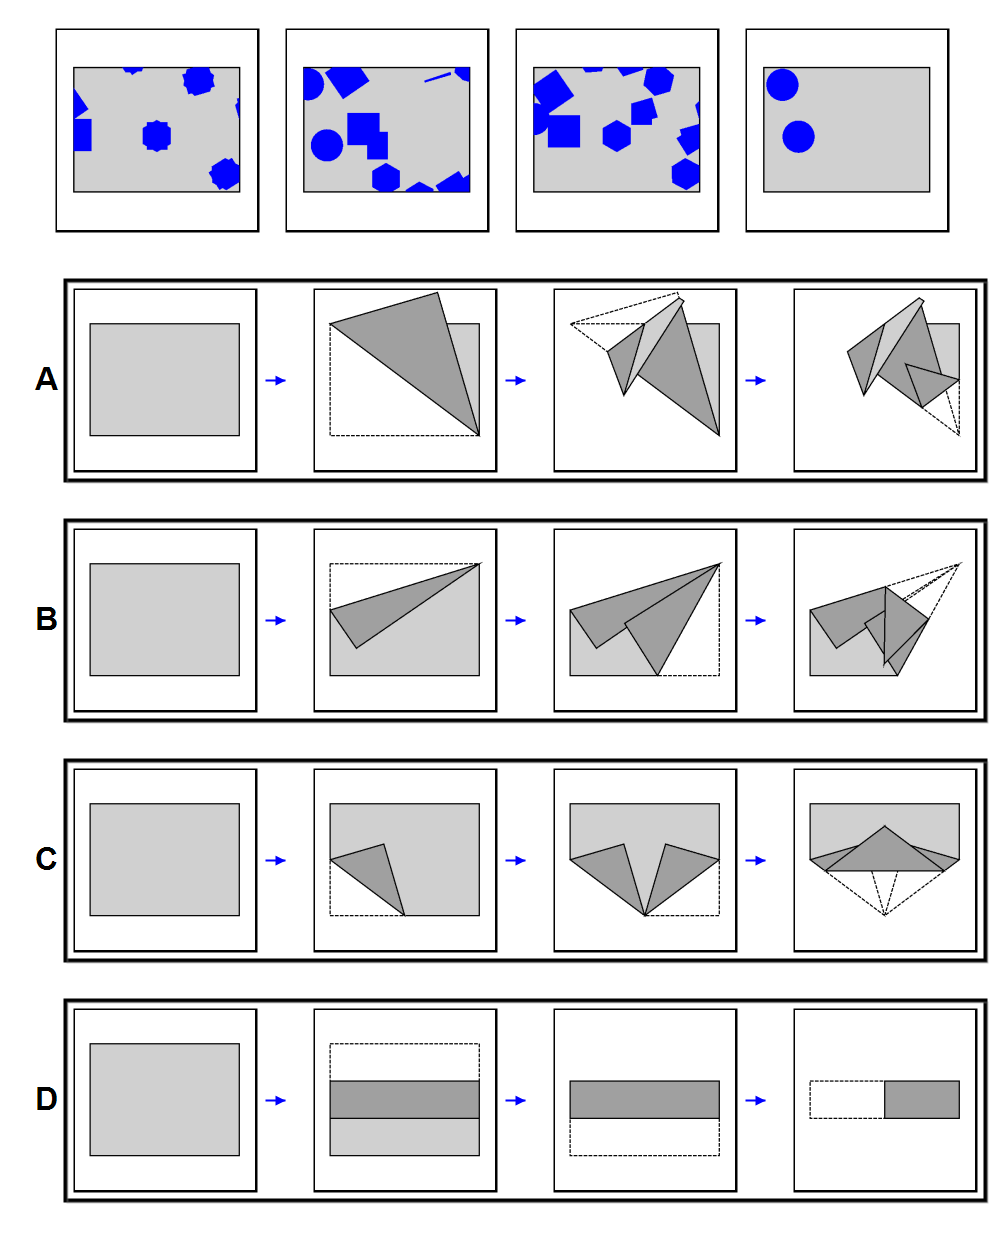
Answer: B